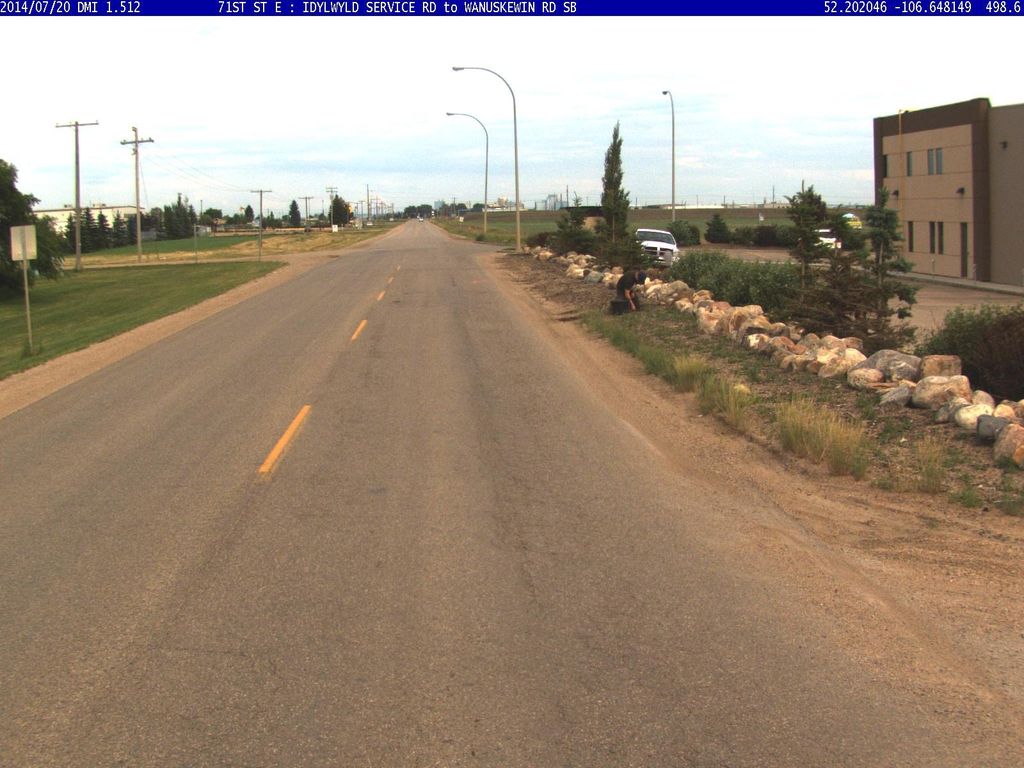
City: saskatoon